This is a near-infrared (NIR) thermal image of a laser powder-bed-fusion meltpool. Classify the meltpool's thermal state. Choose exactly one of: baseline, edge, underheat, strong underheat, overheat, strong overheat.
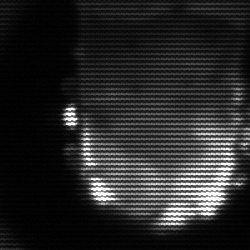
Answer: baseline